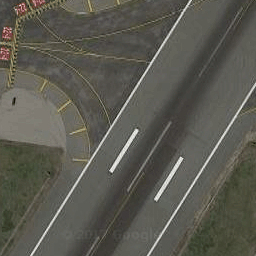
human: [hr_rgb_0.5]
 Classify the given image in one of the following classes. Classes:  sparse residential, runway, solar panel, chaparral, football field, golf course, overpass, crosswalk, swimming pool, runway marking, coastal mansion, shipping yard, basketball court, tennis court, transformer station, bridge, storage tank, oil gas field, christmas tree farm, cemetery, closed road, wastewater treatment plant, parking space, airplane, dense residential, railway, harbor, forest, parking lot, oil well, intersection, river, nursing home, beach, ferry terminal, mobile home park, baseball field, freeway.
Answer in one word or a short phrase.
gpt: runway